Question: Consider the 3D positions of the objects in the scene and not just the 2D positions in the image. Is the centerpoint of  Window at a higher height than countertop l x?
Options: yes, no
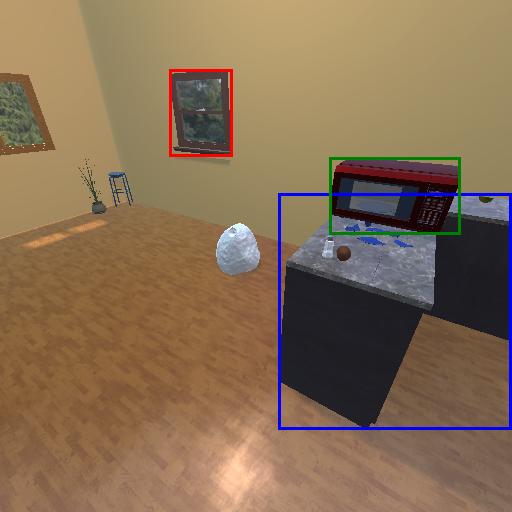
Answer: yes